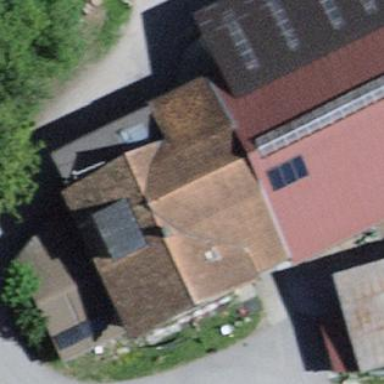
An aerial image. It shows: Farm building.